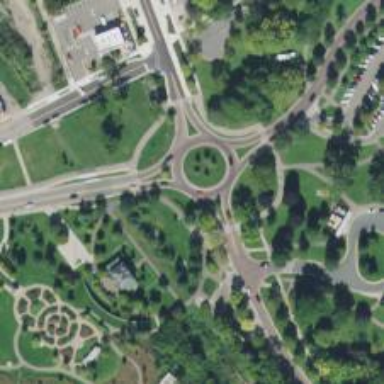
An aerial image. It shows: Tertiary road leading to roundabout junction.